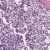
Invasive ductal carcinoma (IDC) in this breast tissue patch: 0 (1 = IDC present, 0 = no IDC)